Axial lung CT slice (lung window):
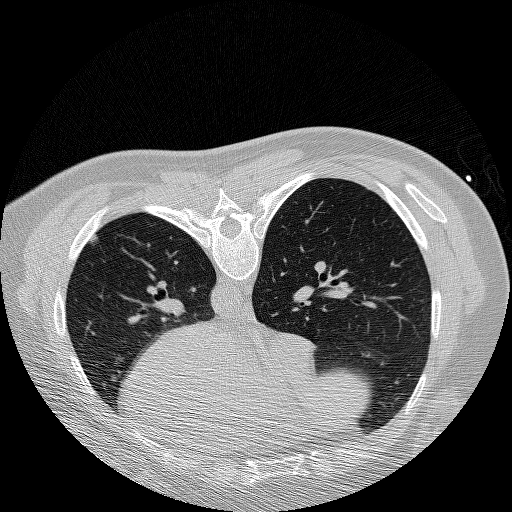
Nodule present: yes
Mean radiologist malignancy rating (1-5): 3